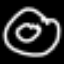
Label: donut